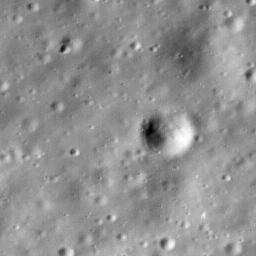
Host type: hard_negative
Lunar coordinates: latitude -26.457, longitude -79.551